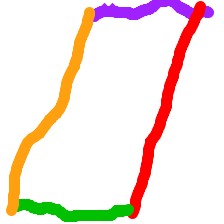
Shape: parallelogram